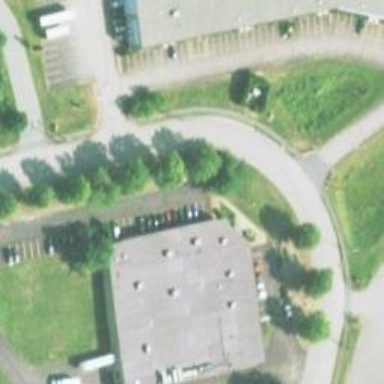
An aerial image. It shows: Electrical shop within building.